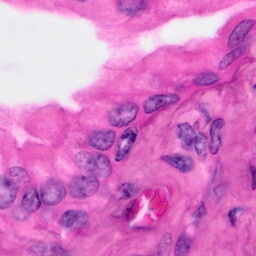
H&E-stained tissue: Pancreatic